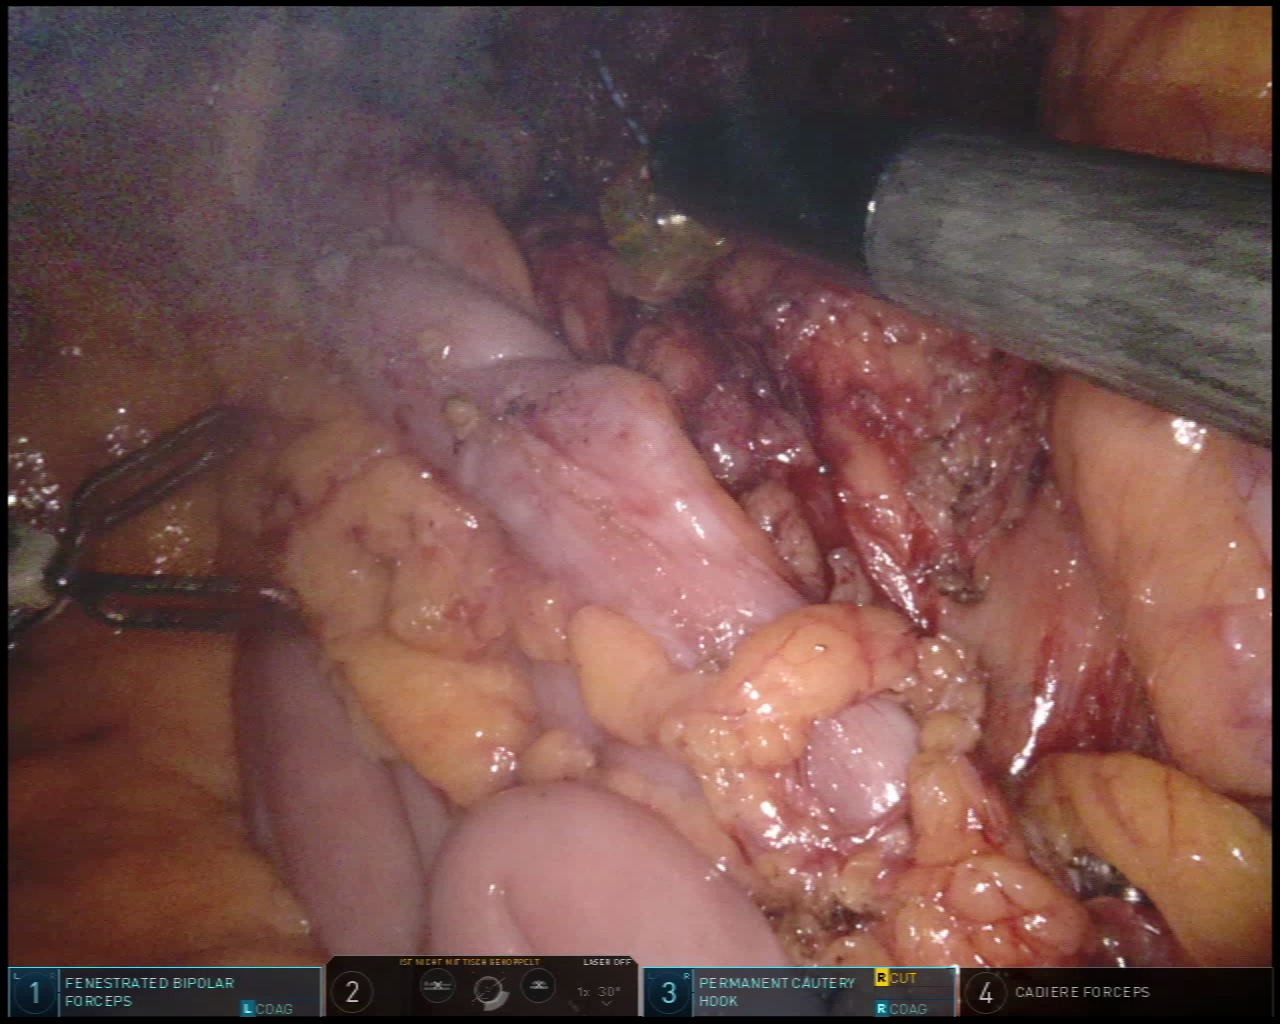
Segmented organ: colon
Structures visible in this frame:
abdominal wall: no
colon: yes
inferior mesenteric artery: no
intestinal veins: no
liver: no
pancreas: no
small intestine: yes
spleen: no
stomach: no
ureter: no
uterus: no
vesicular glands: no